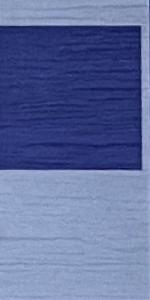
Label: Empty